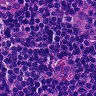
Metastatic tissue present: no